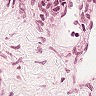
Metastatic tissue present: no